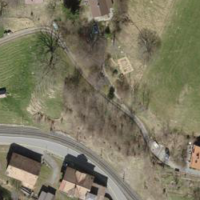
EUNIS habitat code: 24
Species observed at this site:
Cirsium vulgare